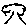
Label: tree